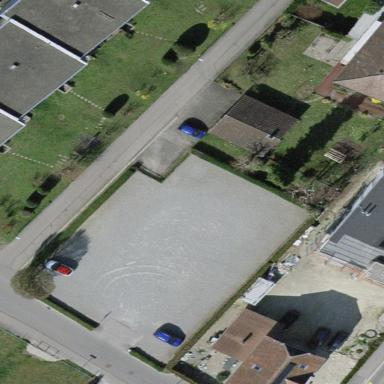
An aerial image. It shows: Parking area with pebblestone surface.